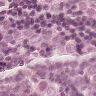
Metastatic tissue present: yes